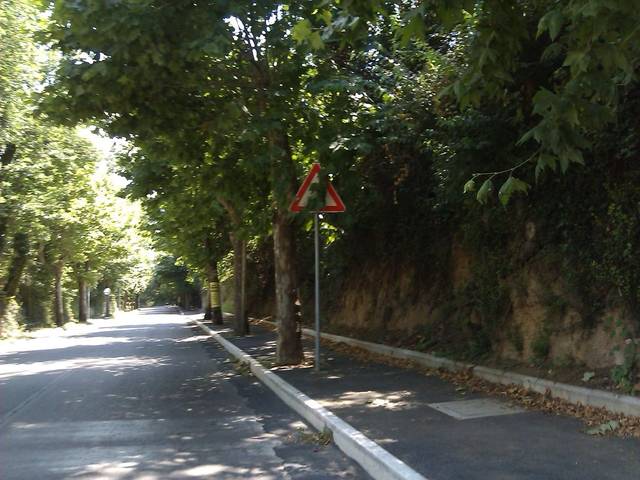
Region: Italy
Coordinates: 42.483, 12.252